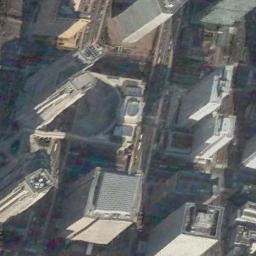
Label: commercial_area